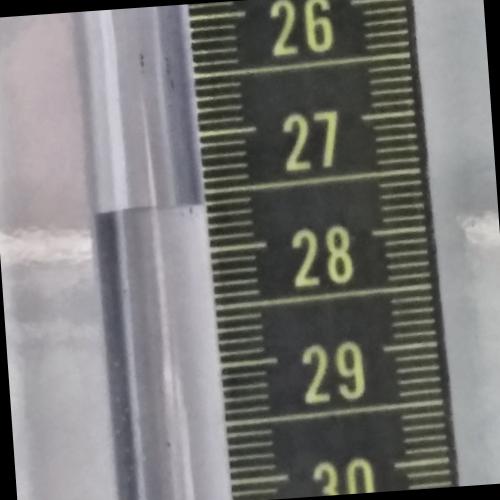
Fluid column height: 27.6 cm